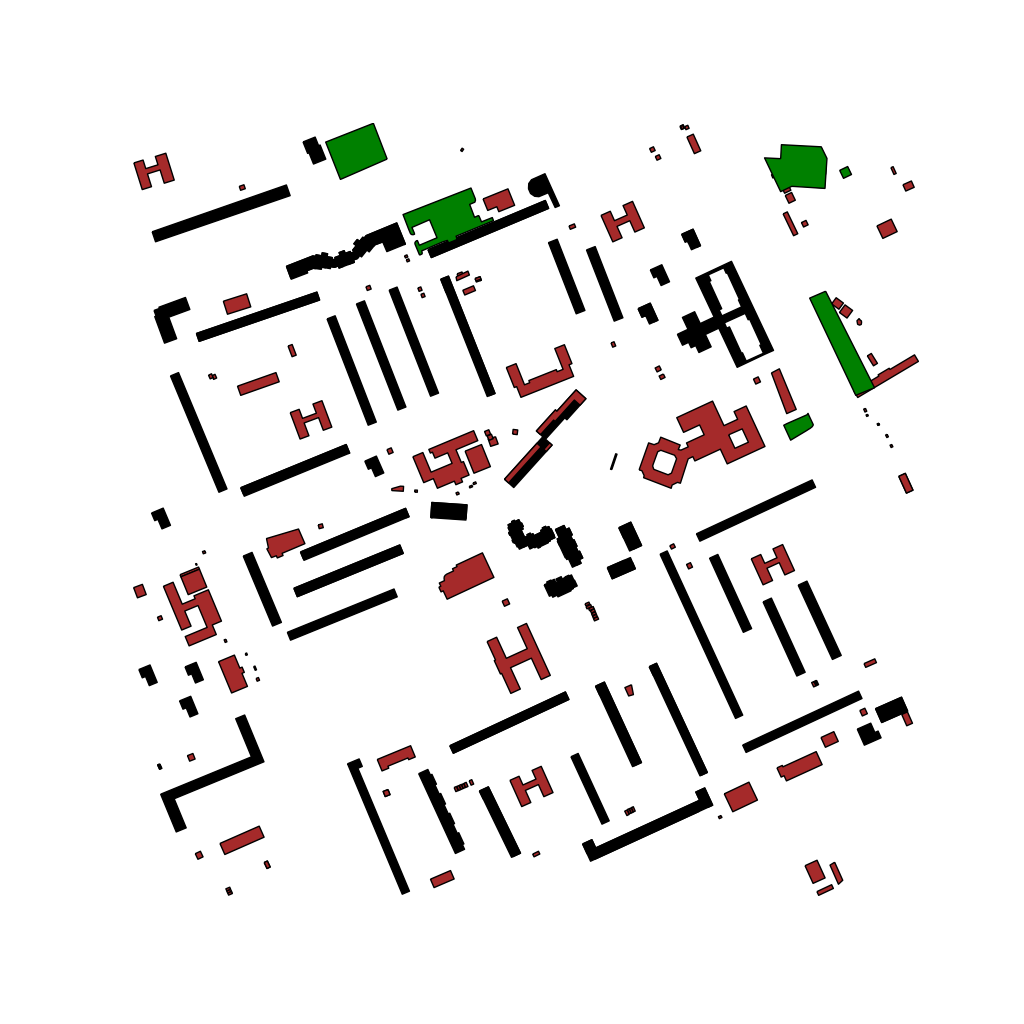
Tags: overhead vector_map, business, recreation, residential, modern, soviet, high_rise, individual_rise, low_rise, density_2, Building, Facility, Park, 1.0 km²